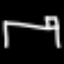
Label: bed